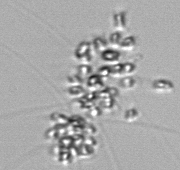
Label: Chaetoceros_didymus_TAG_external_flagellate